Question: I have <URL>:
'''
Market POSITION VALUATION
1 A UP 151
2 A DOWN 151
3 A RIGHT 5,26
4 A LEFT 96,14
5 B RIGHT 107,07
6 B LEFT 96,14
7 B UP 109,25
8 C UP 96,14
9 C DOWN 109,25
10 C RIGHT 650
11 C LEFT 13912
12 C TOP 13912
13 C MIDDLE 13912
'''
I wat to create a variable (in the column) from groups in another variable. I remember somewhere I saw that it was done via dplyr and separate(), but do not remember how. Could you please help how obtain the final output, which looks like this:

Thank you!
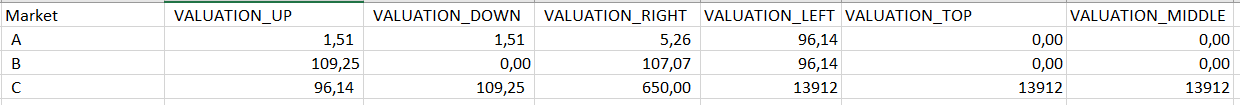
Answer: I think you are looking for <URL> from 'tidyr':
'''
library(dplyr)
library(tidyr)
print(data)
#> Market POSITION VALUATION
#> 1 A UP 151
#> 2 A DOWN 151
#> 3 A RIGHT 5,26
#> 4 A LEFT 96,14
#> 5 B RIGHT 107,07
#> 6 B LEFT 96,14
#> 7 B UP 109,25
#> 8 C UP 96,14
#> 9 C DOWN 109,25
#> 10 C RIGHT 650
#> 11 C LEFT 13912
#> 12 C TOP 13912
#> 13 C MIDDLE 13912
data %>%
pivot_wider(names_from = POSITION,
names_glue = "{.value}_{POSITION}",
values_from = VALUATION)
#> # A tibble: 3 x 7
#> Market VALUATION_UP VALUATION_DOWN VALUATION_RIGHT VALUATION_LEFT
#> <chr> <chr> <chr> <chr> <chr>
#> 1 A 151 151 5,26 96,14
#> 2 B 109,25 <NA> 107,07 96,14
#> 3 C 96,14 109,25 650 13912
#> # ... with 2 more variables: VALUATION_TOP <chr>, VALUATION_MIDDLE <chr>
'''
It glues a name of the new columns with 'VALUATION' name (from which it uses values inside the table) and POSITION value. See <URL>, they are pretty good.
### Data:
'''
data <- structure(list(Market = c("A", "A", "A", "A", "B", "B", "B",
"C", "C", "C", "C", "C", "C"), POSITION = c("UP", "DOWN", "RIGHT",
"LEFT", "RIGHT", "LEFT", "UP", "UP", "DOWN", "RIGHT", "LEFT",
"TOP", "MIDDLE"), VALUATION = c("151", "151", "5,26", "96,14",
"107,07", "96,14", "109,25", "96,14", "109,25", "650", "13912",
"13912", "13912")), class = "data.frame", row.names = c("1",
"2", "3", "4", "5", "6", "7", "8", "9", "10", "11", "12", "13"
))
'''
<URL>